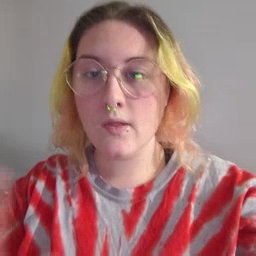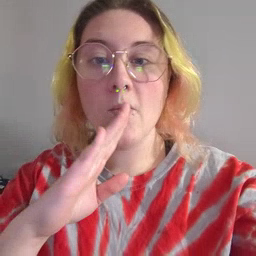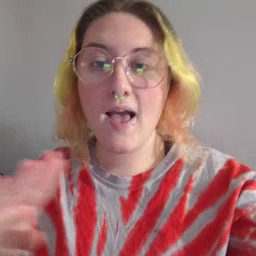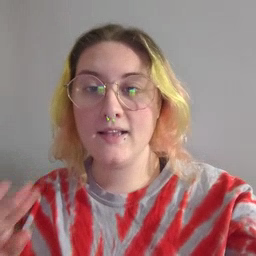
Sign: quiet